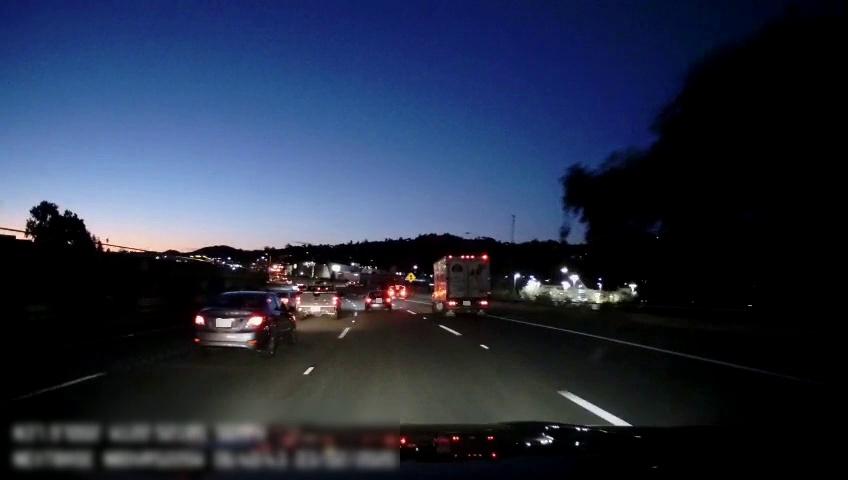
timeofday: Night
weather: Other
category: Drivable Space
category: Vehicles | Car
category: Vehicles | Truck
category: Vehicles | Car
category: Vehicles | Truck
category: Vehicles | Car
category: Vehicles | Truck
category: Lanes | Alternate Lane
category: Lanes | Alternate Lane
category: Lanes | Current Lane
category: Lanes | Current Lane
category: Lanes | Alternate Lane
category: Traffic | Signs